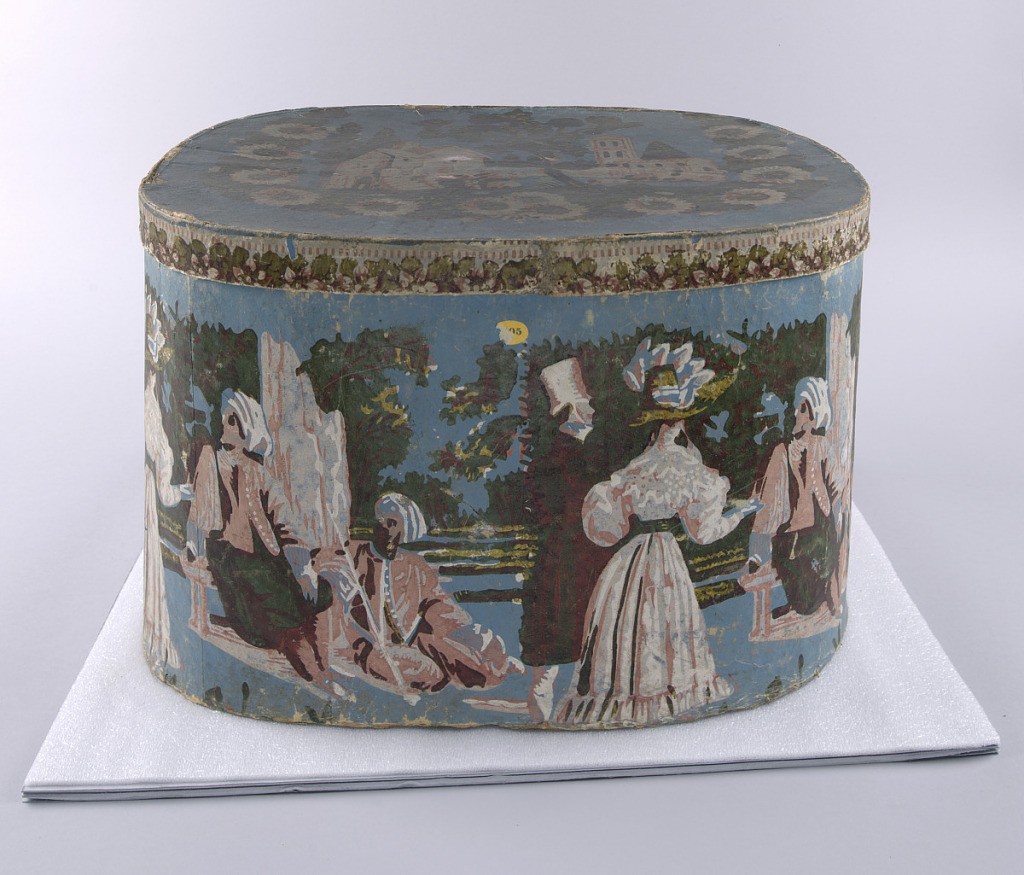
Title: Bandbox
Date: ca. 1845
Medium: Block-printed paper on pasteboard support
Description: Blue field. On box, man and woman in costume of about 1835, confronted by two men in Hindu costume; brown, pink and white. Cover in same color, has two buildings with framework of daisies.